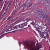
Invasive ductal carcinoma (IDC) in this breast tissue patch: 0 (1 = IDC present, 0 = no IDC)